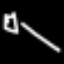
Label: square